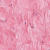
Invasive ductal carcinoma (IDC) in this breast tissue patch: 0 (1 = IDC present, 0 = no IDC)